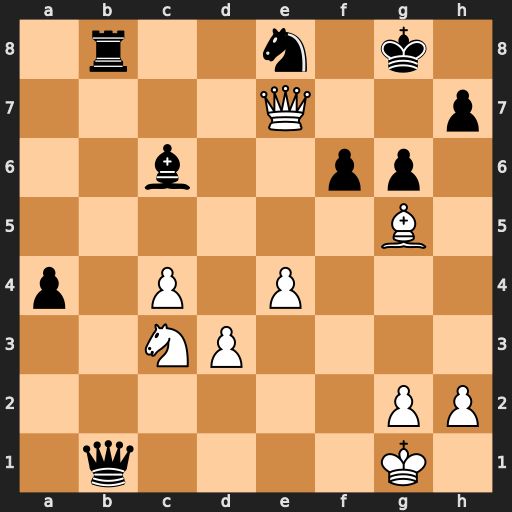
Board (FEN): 1r2n1k1/4Q2p/2b2pp1/6B1/p1P1P3/2NP4/6PP/1q4K1
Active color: w
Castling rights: -
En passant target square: -
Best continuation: Nxb1 Rxb1+ Kf2